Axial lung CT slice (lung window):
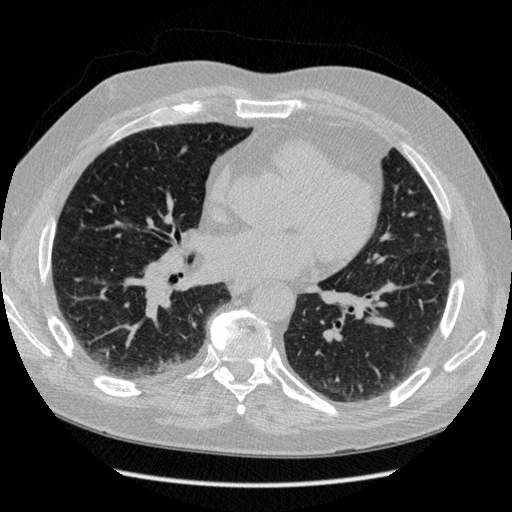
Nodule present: yes
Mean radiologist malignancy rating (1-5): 2.667